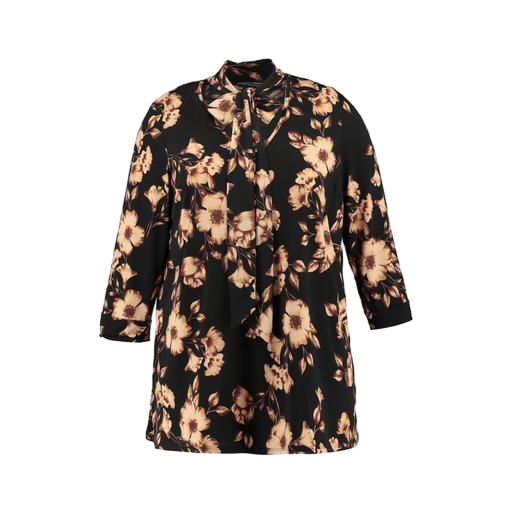
black pussy-bow floral-print blouse, black plus yazz floral print oversized shirt, black signature floral-print shirt, white background